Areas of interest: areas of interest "Transportation stations"
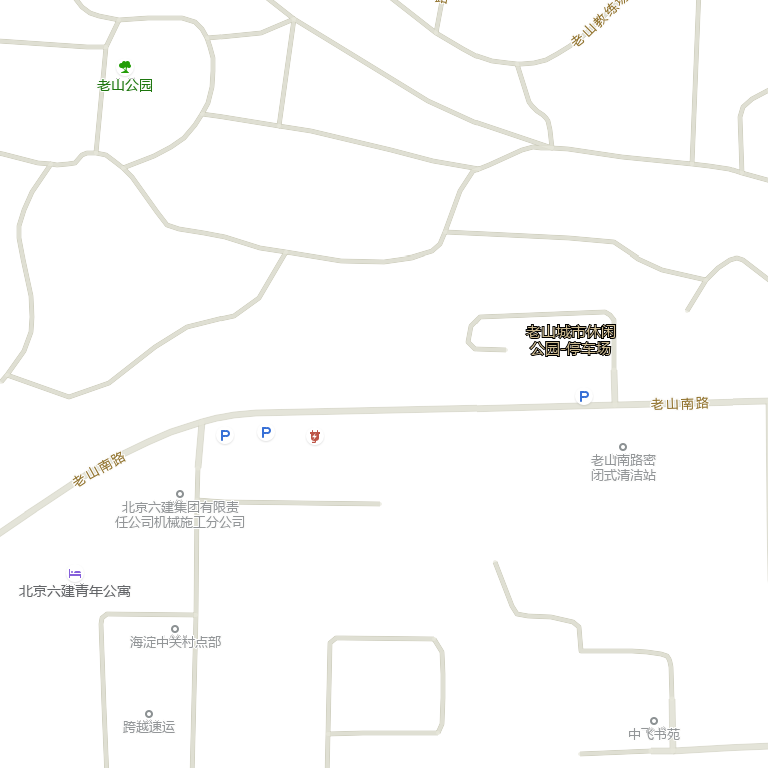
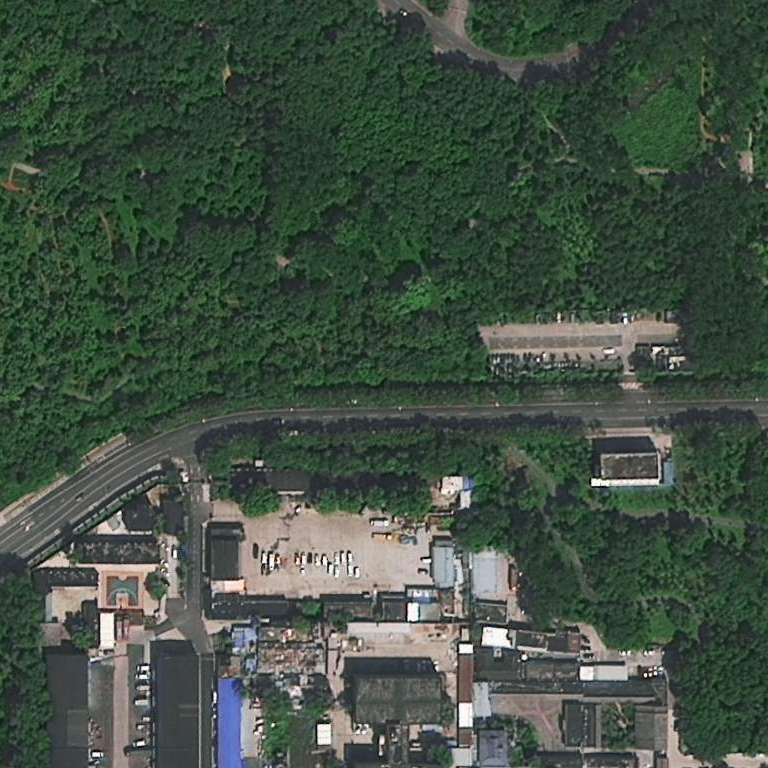